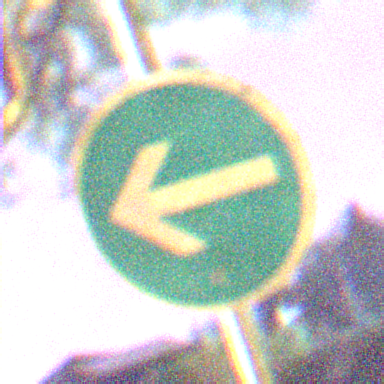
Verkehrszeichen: VorgeschriebeneFahrtrichtungHierLinks
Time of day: Night
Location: Outdoor (Suburban)
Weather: PartlyCloudy
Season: NotSpecified
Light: Artificial